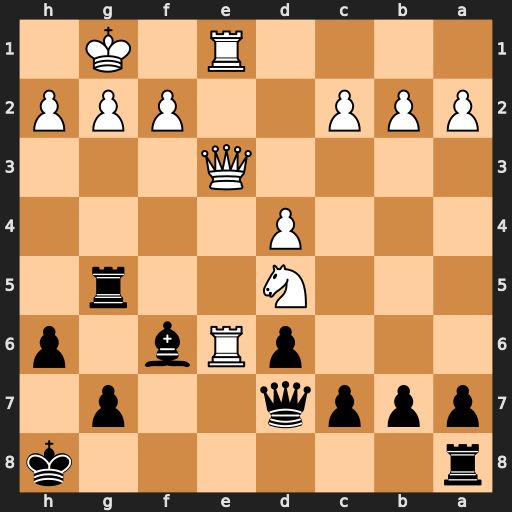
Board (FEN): r6k/pppq2p1/3pRb1p/3N2r1/3P4/4Q3/PPP2PPP/4R1K1
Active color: b
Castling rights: -
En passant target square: -
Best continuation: Rxd5 Rxf6 gxf6